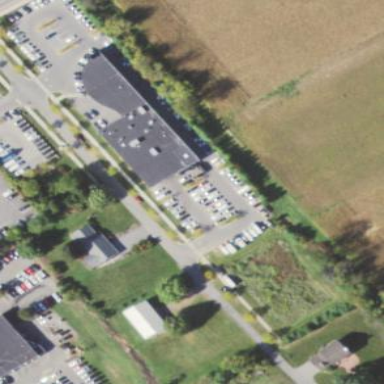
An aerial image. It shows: Commercial building with car shop.